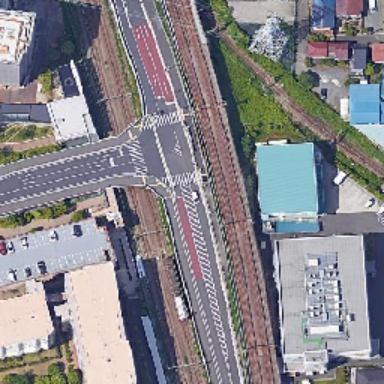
On one side of the road is a long train track .